Question:
attached Image of mobile view problem. this website used different letter color jQuery. I also get jQuery code from stackoverflow, and this website also in wordpress. and the . I need to putt SCALE word in new line, is that possible? i see in my Sony Xperia Z2 mobile. This website built-in bootstrap. If anyone need different letter color jQuery i will attach. Thanks in advance.
i also used:
'''
word-break: break-all;
'''
and
'''
word-wrap: break-word;
'''
<URL>
i used jQuery code in head tag:
'''
$('document').ready(function() {
$('.protein').each(function() {
var target = $(this).html();
target = target.split("");
var result = "";
for (var i = 0, len = target.length; i < len; i++) {
result += '<span class="' + target[i] + '">' + target[i] + '</span>';
}
$(this).html(result);
});
});
'''
and CSS code:
'''
.S { color:#fff;}
.c { color:#e21735;}
.r { color:#37a647;}
.i { color:#32b9e9;}
.p { color:#f85b3a;}
.t { color:#084e7f;}
.a { color:#c9db47;}
.l { color:#e43794;}
.e { color:#c749f0;}
'''
and wordpress title code is :
'''
<h1 class="cover-heading"><a href="<?php echo get_settings('home'); ?>" title="<?php bloginfo( 'name' ); ?> | <?php bloginfo( 'description' ); ?>" alt="<?php bloginfo( 'name' ); ?> | <?php bloginfo( 'description' ); ?>"><span class="protein"><?php bloginfo( 'name' ); ?></span></a></h1>
'''
Also See this that i used the code in my Script Scale wordpress theme:
<URL>
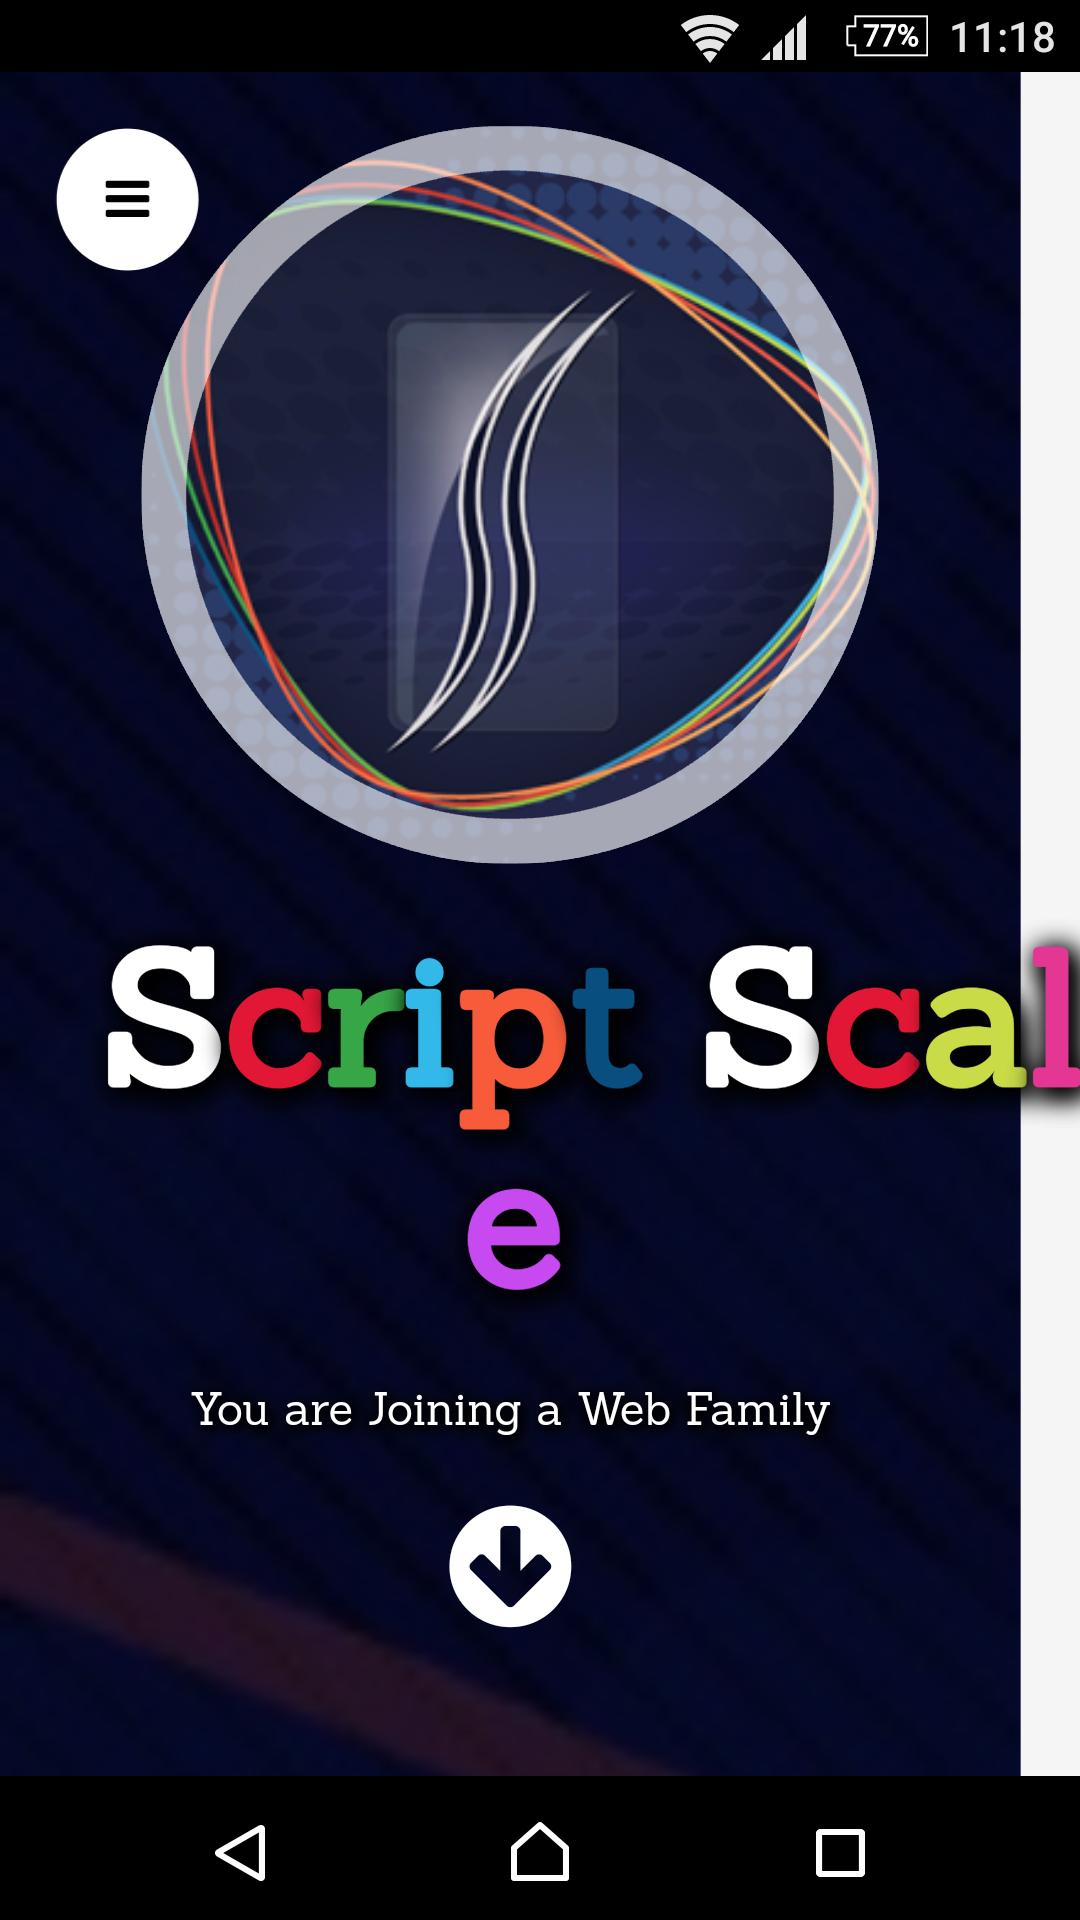
Answer: oh ok after adding your'e code i understand a little bit about whats going on
wrap the spans in another span tag, some what like this
'''
<span class="protein">
<span style="display: inline-block;">
<span class="S">S</span>
<span class="c">c</span>
<span class="r">r</span>
<span class="i">i</span>
<span class="p">p</span>
<span class="t">t</span>
</span>
<span style="display: inline-block;">
<span class="S">S</span>
<span class="c">c</span>
<span class="a">a</span>
<span class="l">l</span>
<span class="e">e</span>
</span>
</span>
'''
---
try the below code , it wraps the spans in another span
'''
$('document').ready(function() {
$('.protein').each(function() {
var el = $(this);
var html = el.html();
var result = "";
var split_by_space = html.split(" ");
var split_by_space_length = split_by_space.length;
for (var i = 0; i < split_by_space_length; i++) {
result += '<span style="display:inline-block;">';
var split_by_character = split_by_space[i].split("");
var split_by_character_length = split_by_character.length;
for (var j = 0; j < split_by_character_length; j++) {
result += '<span class="'+split_by_character[j]+'">'+split_by_character[j]+'</span>'
}
result += '</span> ';
}
el.html(result);
});
});
'''
'''
.s {
color: #444;
}
.c {
color: #e21735;
}
.r {
color: #37a647;
}
.i {
color: #32b9e9;
}
.p {
color: #f85b3a;
}
.t {
color: #084e7f;
}
.a {
color: #c9db47;
}
.l {
color: #e43794;
}
.e {
color: #c749f0;
}
'''
'''
<script src="https://ajax.googleapis.com/ajax/libs/jquery/1.11.1/jquery.min.js"></script>
<span class="protein">script scale</span>
'''